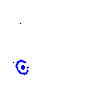
Particle: proton